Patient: sex F, age 55
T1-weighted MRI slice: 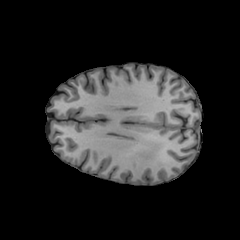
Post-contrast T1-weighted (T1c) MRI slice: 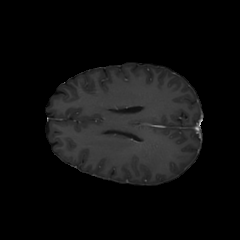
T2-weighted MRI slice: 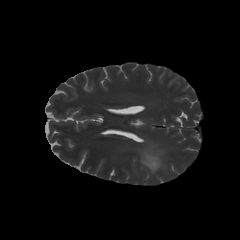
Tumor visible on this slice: yes
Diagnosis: Glioblastoma, IDH-wildtype
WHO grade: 4